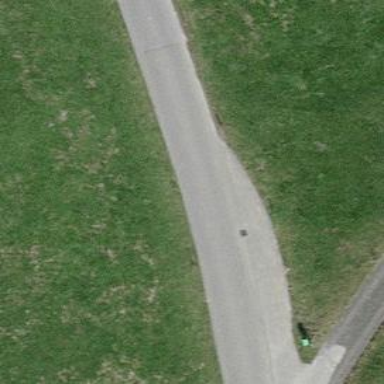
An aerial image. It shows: Residential road.